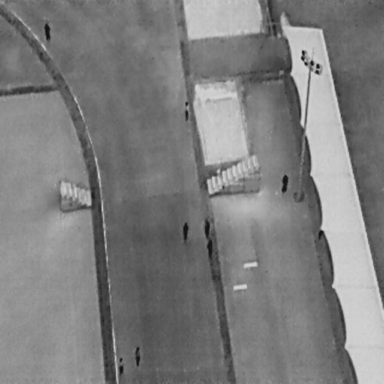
There are seven People in the infrared image.